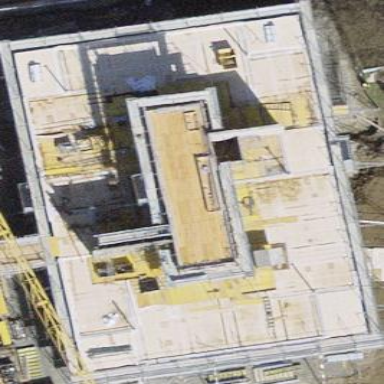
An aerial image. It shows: Building.